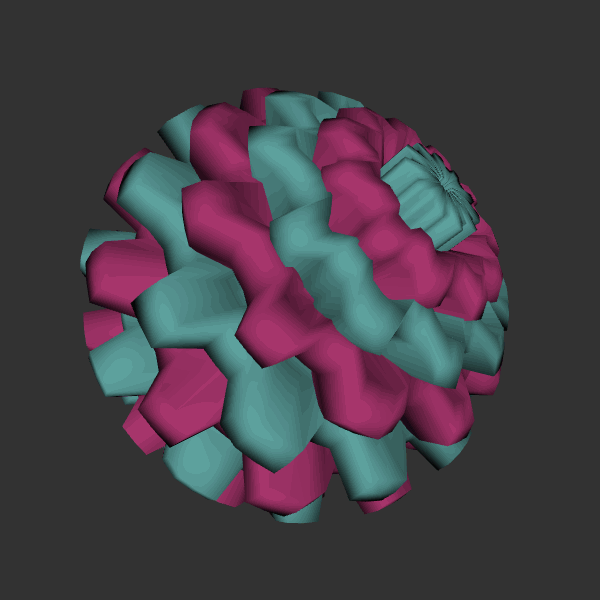
Background: dark